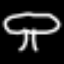
Label: mushroom